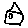
Label: house